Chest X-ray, PA view. Patient: 46 years old, sex M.
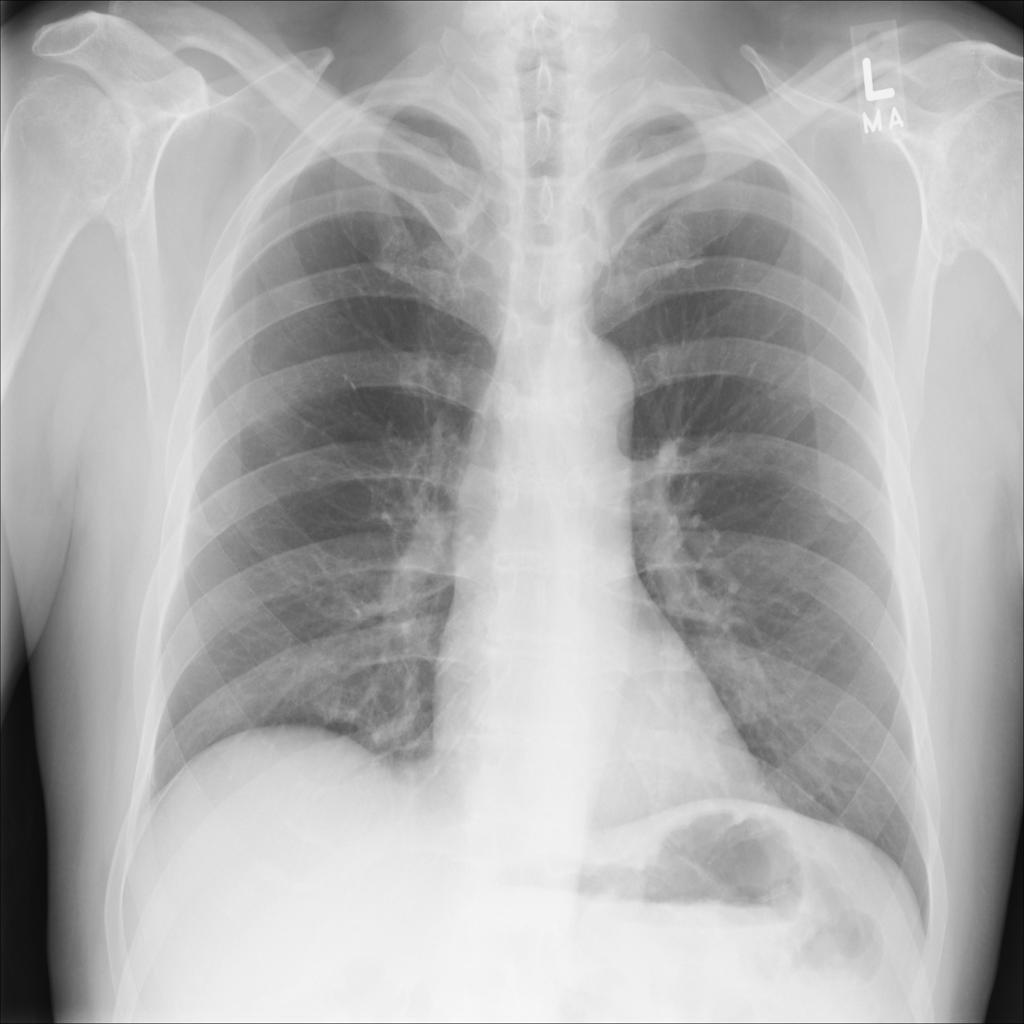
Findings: No Finding